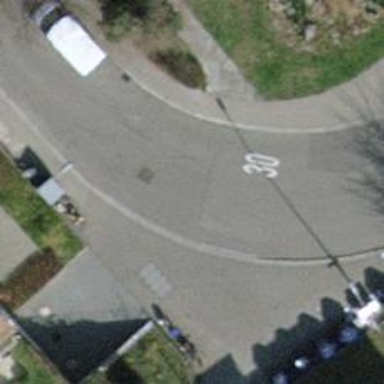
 there is parking lane for parallel parking."